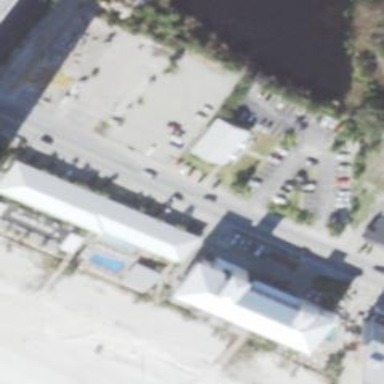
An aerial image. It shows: Hotel building.